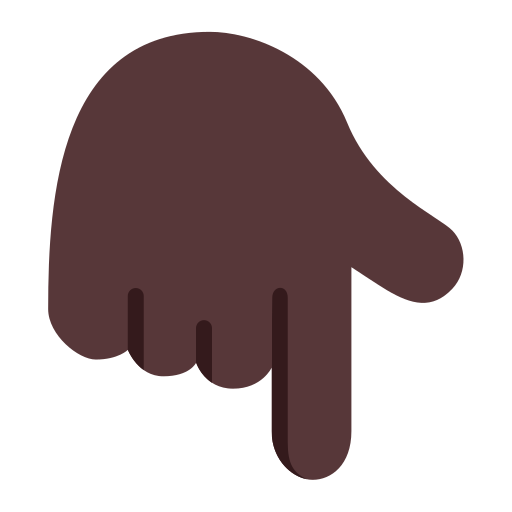
backhand index pointing down flat dark